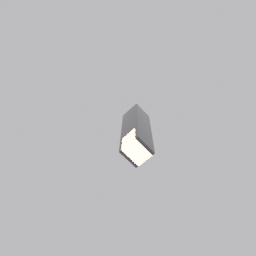
Label: lighting